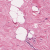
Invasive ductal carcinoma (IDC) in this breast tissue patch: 0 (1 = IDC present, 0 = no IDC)